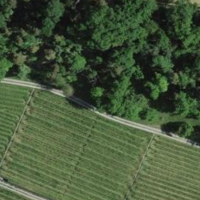
EUNIS habitat code: 40
Species observed at this site:
Anthocharis cardamines
Clinopodium vulgare
Stachys recta
Geranium sanguineum
Silene nutans
Rumex acetosa
Arrhenatherum elatius